Question: I am using <URL>. I am also using a same Node MCU ESP8266. Ii connected it to my home network. The local ip address is also displayed but it doesn't connected to my thingspeak channel and it stuck at the waiting for the client.
I also checked that my thingspeak API is correct and my home network is also working.

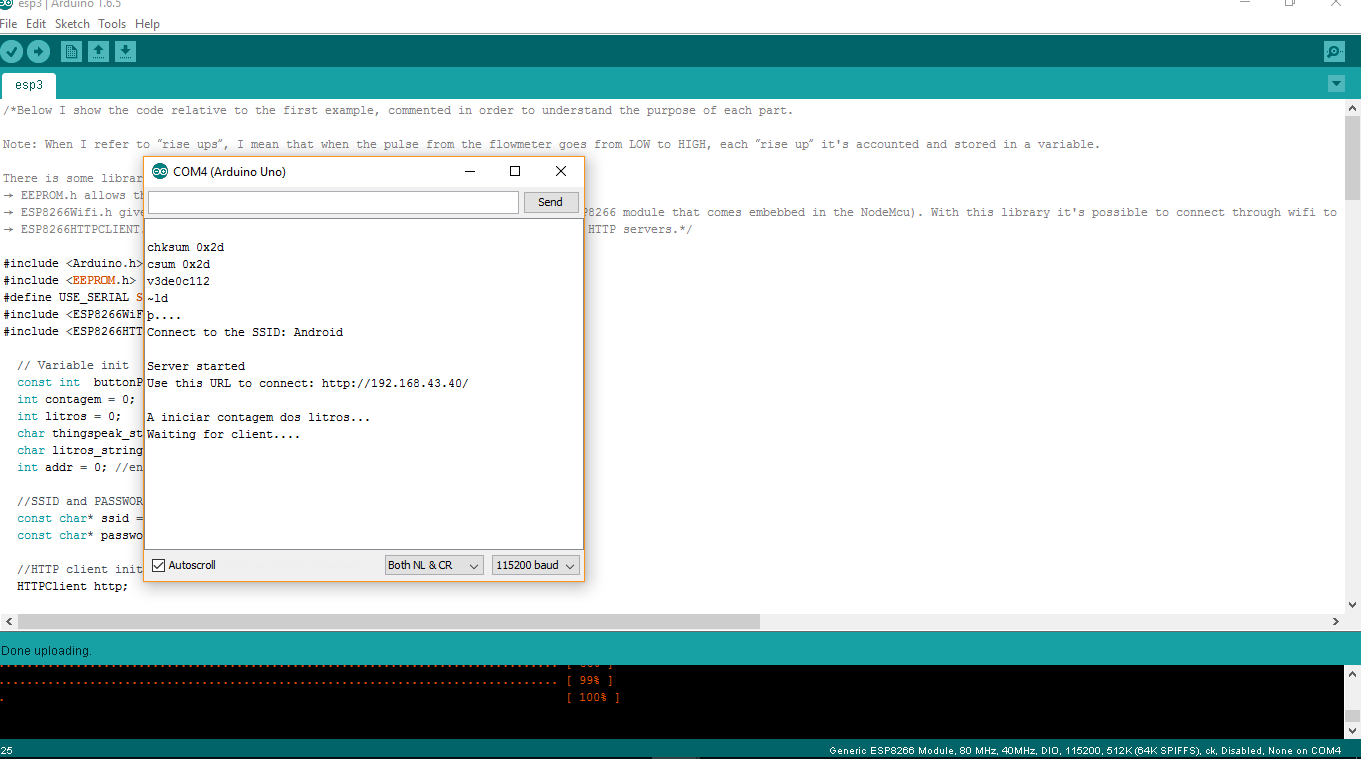
Answer: It looks like you are using the Arduino IDE to program the NodeMCU. If this is the case, then all you have to do create a WiFiClient, then construct an HTTP POST request, and send it to ThingSpeak using the client.
Here are the relevant lines from my <URL>:
Before your setup add the lines:
'''
#include <ESP8266WiFi.h>
WiFiClient client;
const char* server = "api.thingspeak.com";
String writeAPIKey = "XXXXXXXXXXXXXXXX";
'''
In your loop, add the following lines to read A0 and send it to ThingSpeak:
'''
if (client.connect(server, 80)) {
// Measure Analog Input (A0)
int valueA0 = analogRead(A0);
// Construct API request body
String body = "field1=";
body += String(valueA0);
Serial.print("A0: ");
Serial.println(valueA0);
client.print("POST /update HTTP/1.1
");
client.print("Host: api.thingspeak.com
");
client.print("Connection: close
");
client.print("X-THINGSPEAKAPIKEY: " + writeAPIKey + "
");
client.print("Content-Type: application/x-www-form-urlencoded
");
client.print("Content-Length: ");
client.print(body.length());
client.print("
");
client.print(body);
client.print("
");
}
client.stop();
// wait 20 seconds and post again
delay(20000);
'''